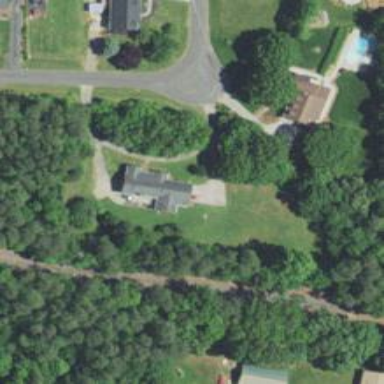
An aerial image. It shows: Driveway.